Question: I was writing a 'Stored Procedure' today and Wrote the line:
'''
SELECT pv1.Version FROM depl...
'''
and the word 'Version' turned blue shown below:

so I assumed it was a reserved word, so did some investigating here:
<URL>
But could not find the word 'Version' in the list.
Is 'Version' a SQL reserved word, and if not why is my word 'Version' displaying blue? I am using SQL Management Studio 2012
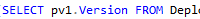
Answer: As you rightly noted, 'Version' is not in the official reserved word list. It's just a "feature" of SQL Server Management Studio that is showing it in blue.
There are many words like this. Here's a few more:
'''
DESCRIPTION
SERVER
INSTEAD
'''
There are even some words that show as pink such as 'LOOKUP'.